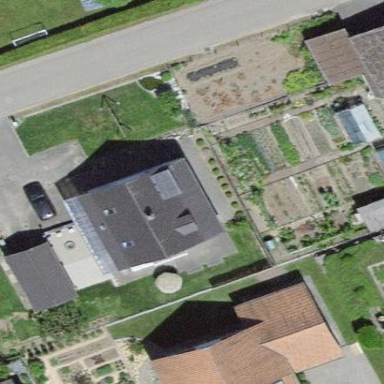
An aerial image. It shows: Residential building.